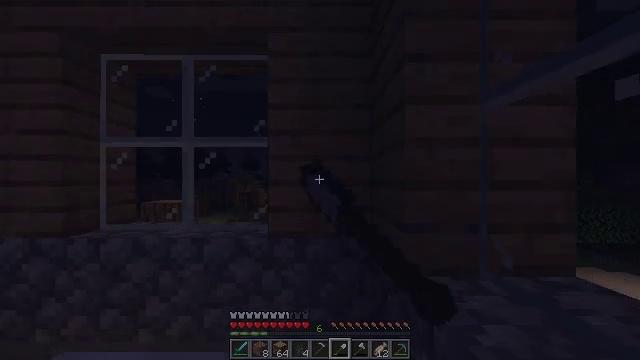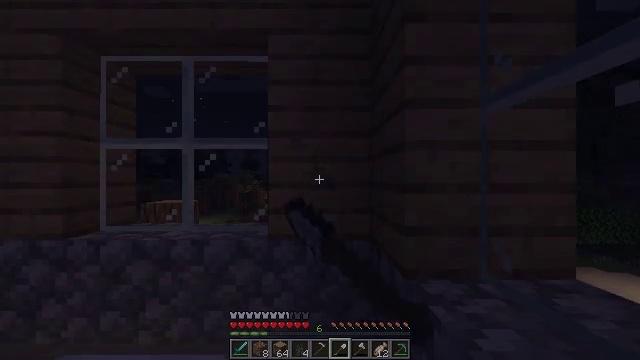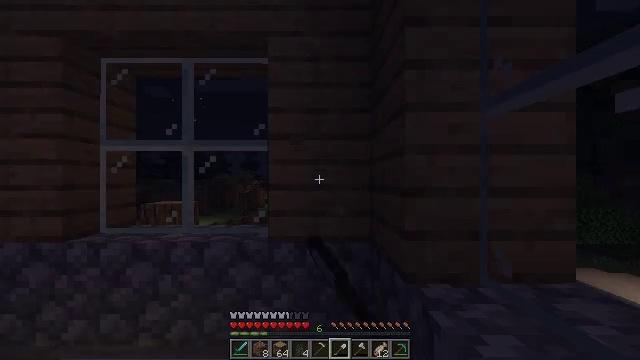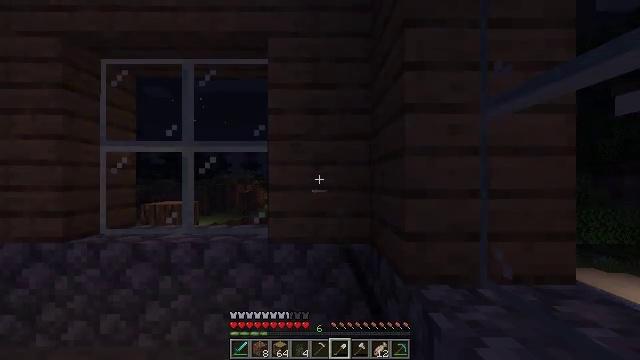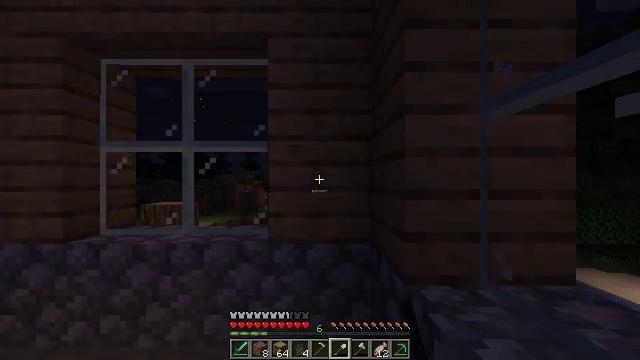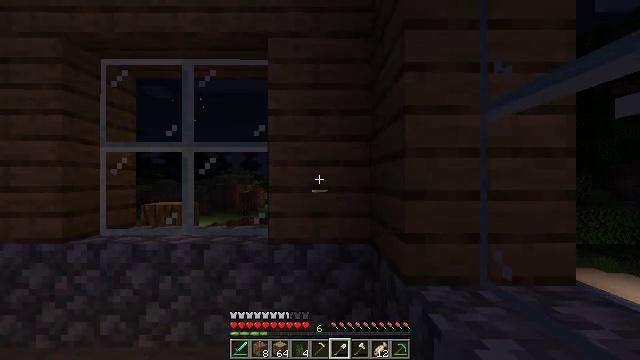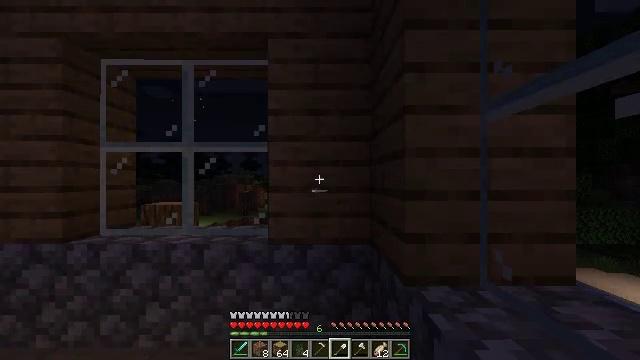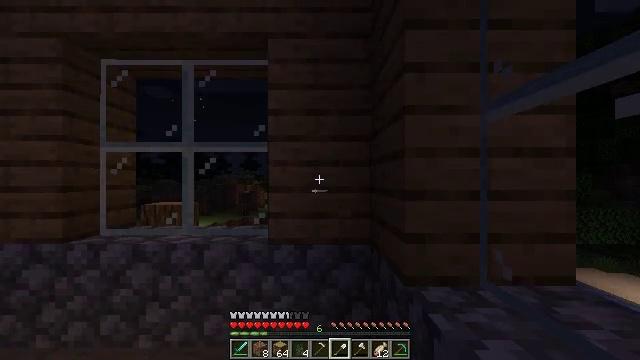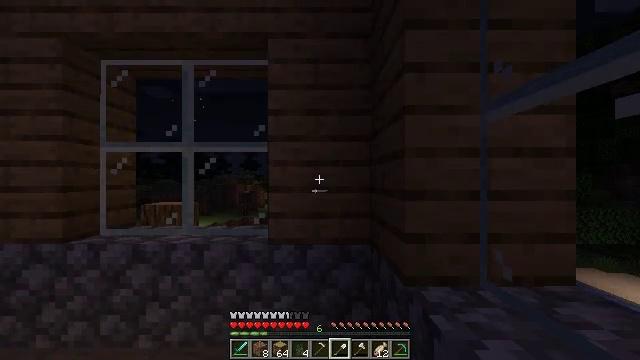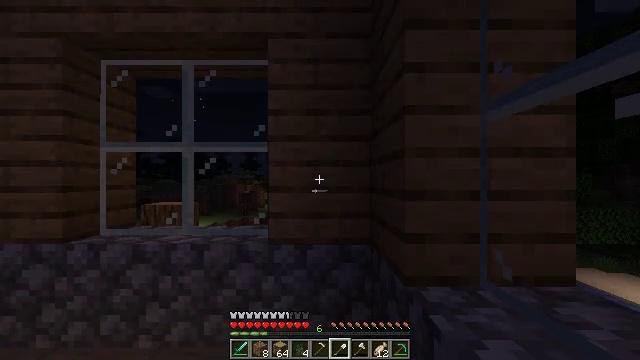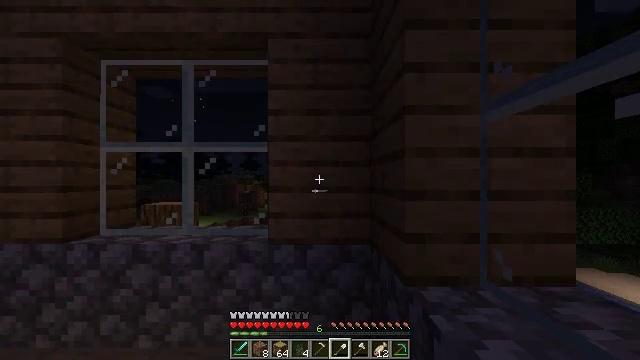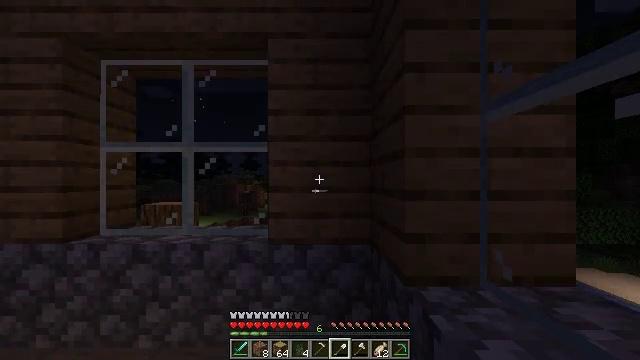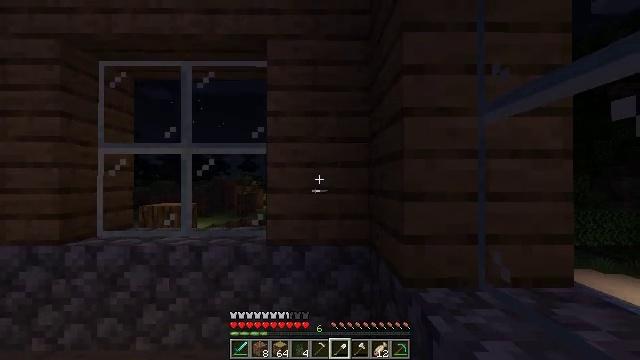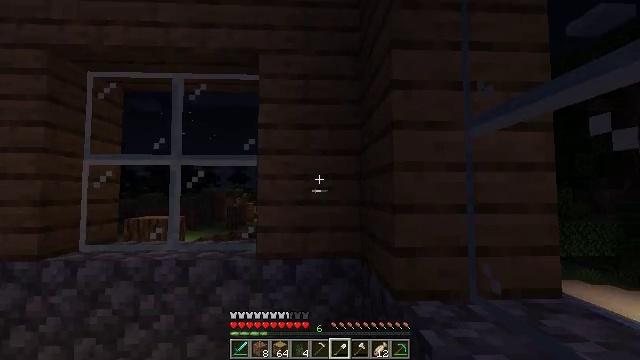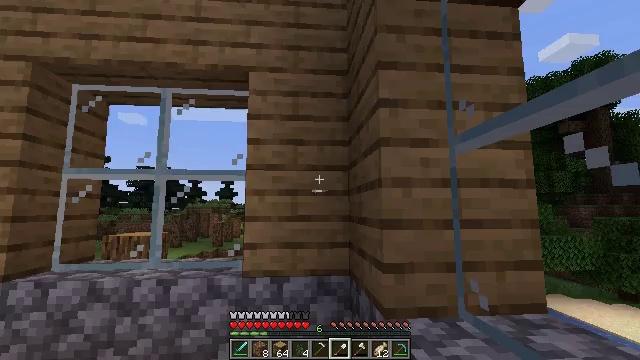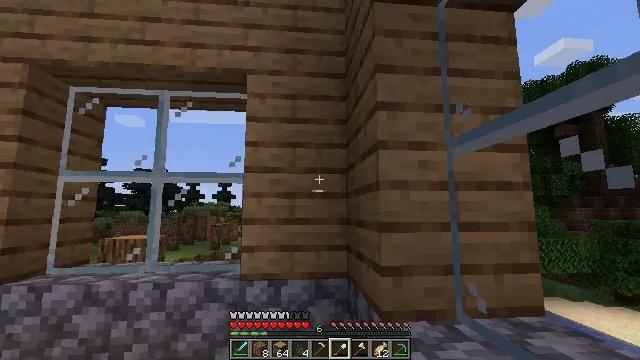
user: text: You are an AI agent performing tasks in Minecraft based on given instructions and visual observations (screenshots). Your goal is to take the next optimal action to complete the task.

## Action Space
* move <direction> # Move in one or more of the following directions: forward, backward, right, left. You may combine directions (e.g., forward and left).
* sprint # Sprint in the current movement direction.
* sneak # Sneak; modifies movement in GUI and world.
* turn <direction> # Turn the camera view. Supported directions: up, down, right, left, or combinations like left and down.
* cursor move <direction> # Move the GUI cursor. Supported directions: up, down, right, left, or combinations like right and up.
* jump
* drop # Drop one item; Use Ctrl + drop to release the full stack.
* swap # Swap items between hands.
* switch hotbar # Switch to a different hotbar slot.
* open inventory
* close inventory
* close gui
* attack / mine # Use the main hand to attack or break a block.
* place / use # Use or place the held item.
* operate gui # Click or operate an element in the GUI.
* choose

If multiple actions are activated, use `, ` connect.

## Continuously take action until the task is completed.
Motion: motion action
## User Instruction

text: Break the birch sapling to collect it.
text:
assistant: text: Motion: attack / mine
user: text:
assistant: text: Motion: attack / mine
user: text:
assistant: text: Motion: no_op
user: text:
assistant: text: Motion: no_op
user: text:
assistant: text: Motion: no_op
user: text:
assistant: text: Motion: no_op
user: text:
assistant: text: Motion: no_op
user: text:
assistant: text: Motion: no_op
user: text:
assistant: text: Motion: no_op
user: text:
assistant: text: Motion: no_op
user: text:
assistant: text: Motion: no_op
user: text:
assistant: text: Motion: no_op
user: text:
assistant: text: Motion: turn right and up
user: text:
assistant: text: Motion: turn right and up
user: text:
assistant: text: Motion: no_op
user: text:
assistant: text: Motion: turn left and down
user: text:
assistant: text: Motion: turn left and down
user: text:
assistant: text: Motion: turn left and down
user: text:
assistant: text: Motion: turn left and down
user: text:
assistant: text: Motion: turn down
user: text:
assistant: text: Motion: no_op
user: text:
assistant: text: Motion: no_op
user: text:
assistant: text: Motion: no_op
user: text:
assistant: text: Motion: no_op
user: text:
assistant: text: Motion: turn right and up
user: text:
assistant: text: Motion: turn right and up
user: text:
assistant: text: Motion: no_op
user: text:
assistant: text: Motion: no_op
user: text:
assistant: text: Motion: no_op
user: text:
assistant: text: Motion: turn left and down